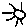
Label: sun